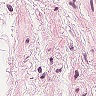
Metastatic tissue present: no